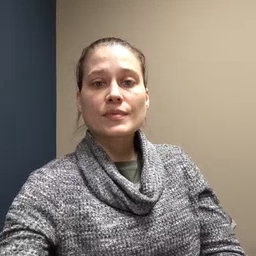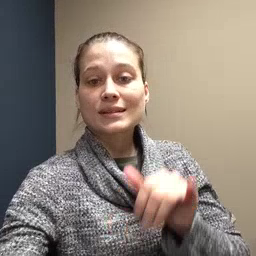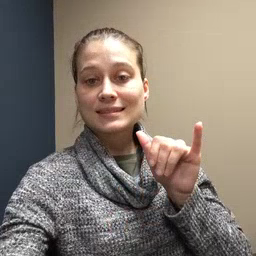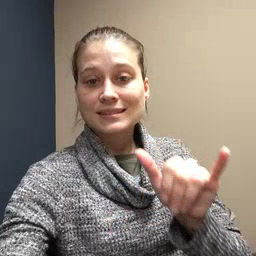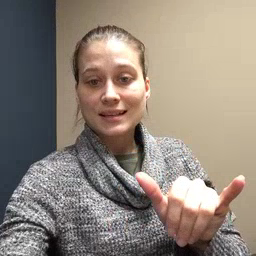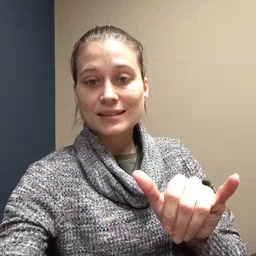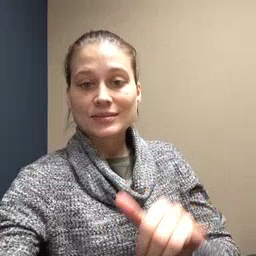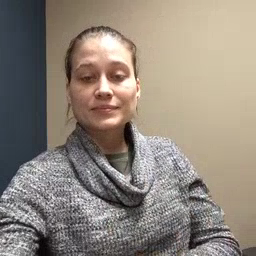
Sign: stay